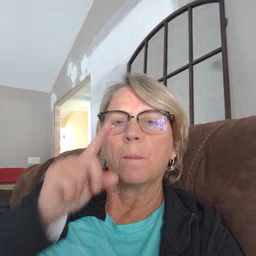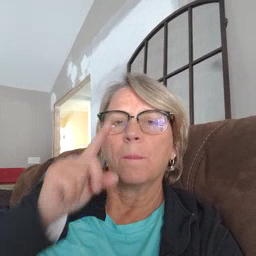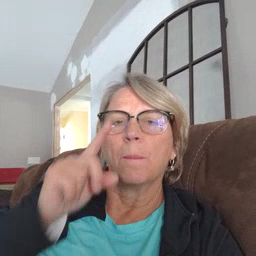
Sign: loud